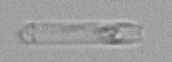
Label: Cerataulina_pelagica